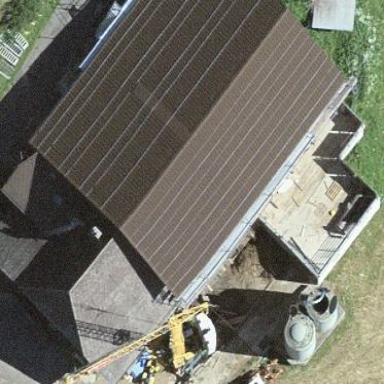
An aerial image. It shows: Farm building.